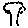
Label: tree